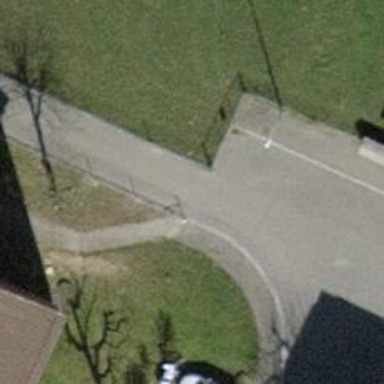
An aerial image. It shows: Bollard.